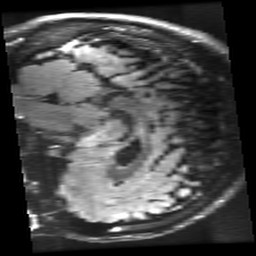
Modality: FLAIR
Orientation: sagittal
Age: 21
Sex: male
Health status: healthy
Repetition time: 12 s
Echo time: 0.09782 s